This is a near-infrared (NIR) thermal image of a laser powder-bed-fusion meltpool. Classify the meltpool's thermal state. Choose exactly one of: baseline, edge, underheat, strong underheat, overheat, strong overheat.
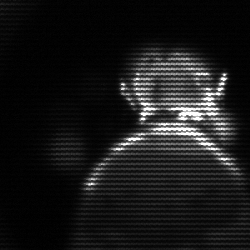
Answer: baseline